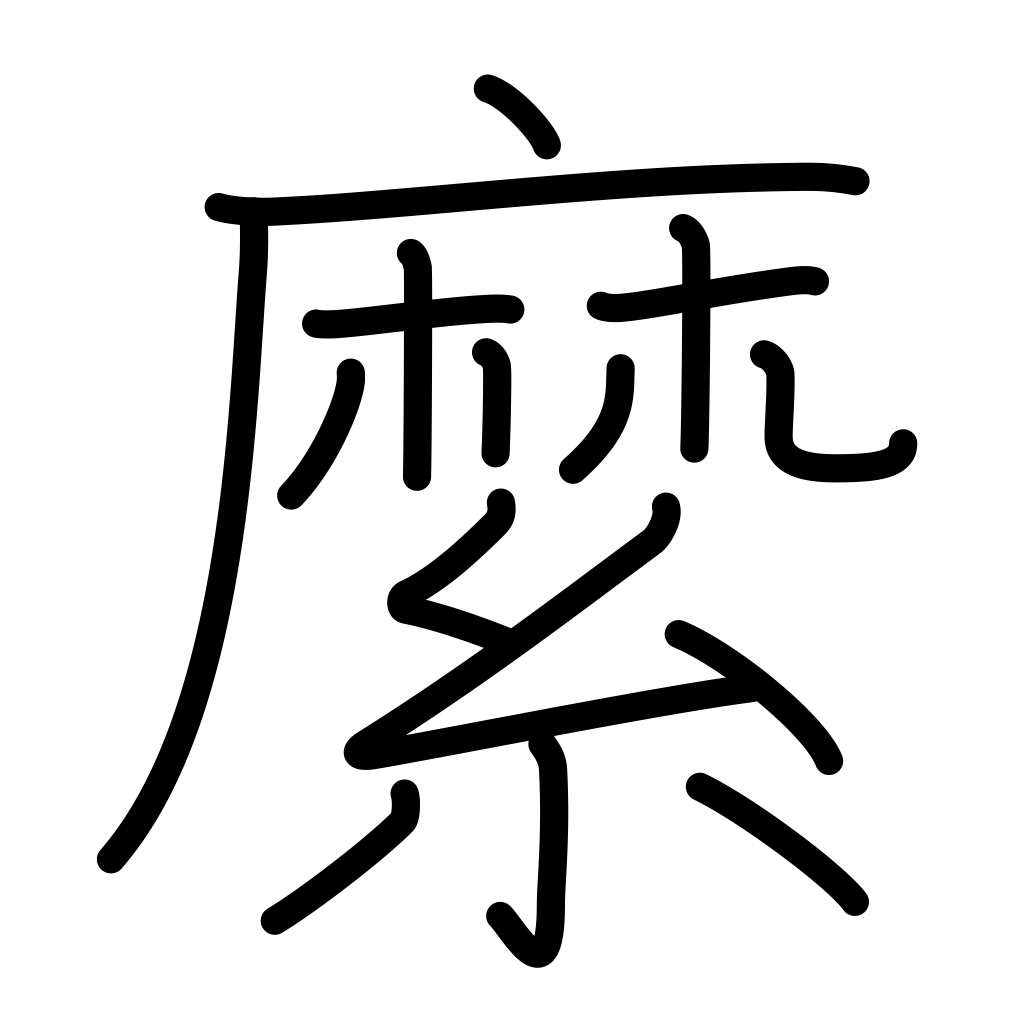
Meaning: rope